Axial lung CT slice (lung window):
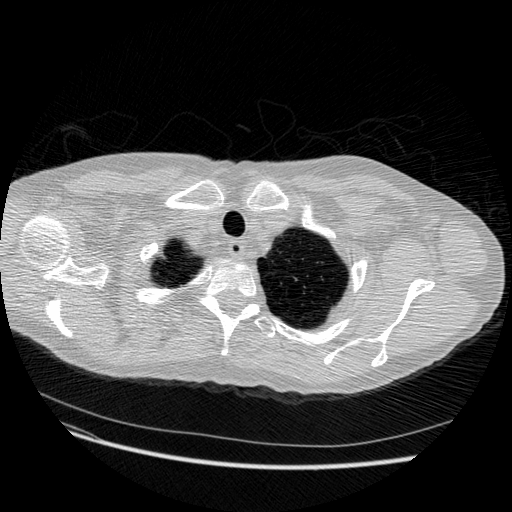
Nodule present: no